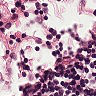
Metastatic tissue present: no